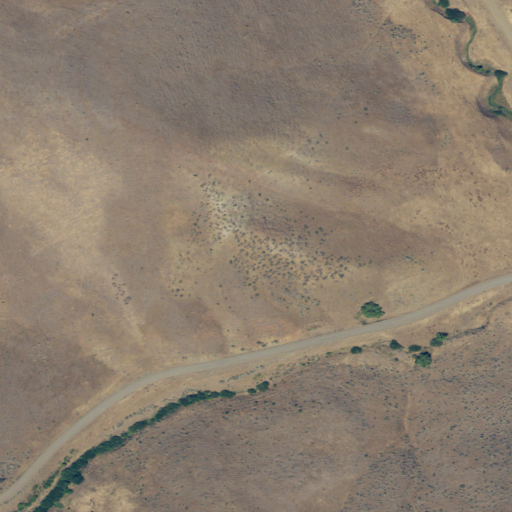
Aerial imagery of valley in Oregon named Trail Gulch containing grassland and shrub